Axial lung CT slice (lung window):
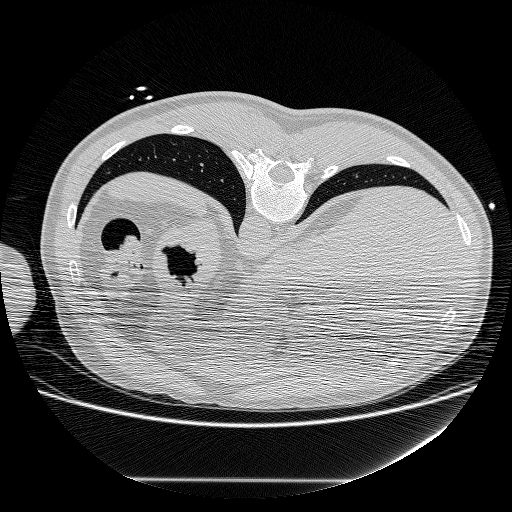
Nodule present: no